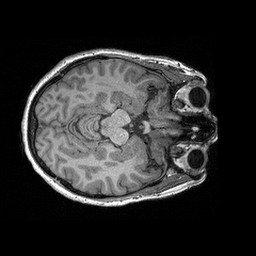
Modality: T1w
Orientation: axial
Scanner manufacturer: siemens
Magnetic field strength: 3 T
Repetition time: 2.3 s
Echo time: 0.00298 s